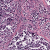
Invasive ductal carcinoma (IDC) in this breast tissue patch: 1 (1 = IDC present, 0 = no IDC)